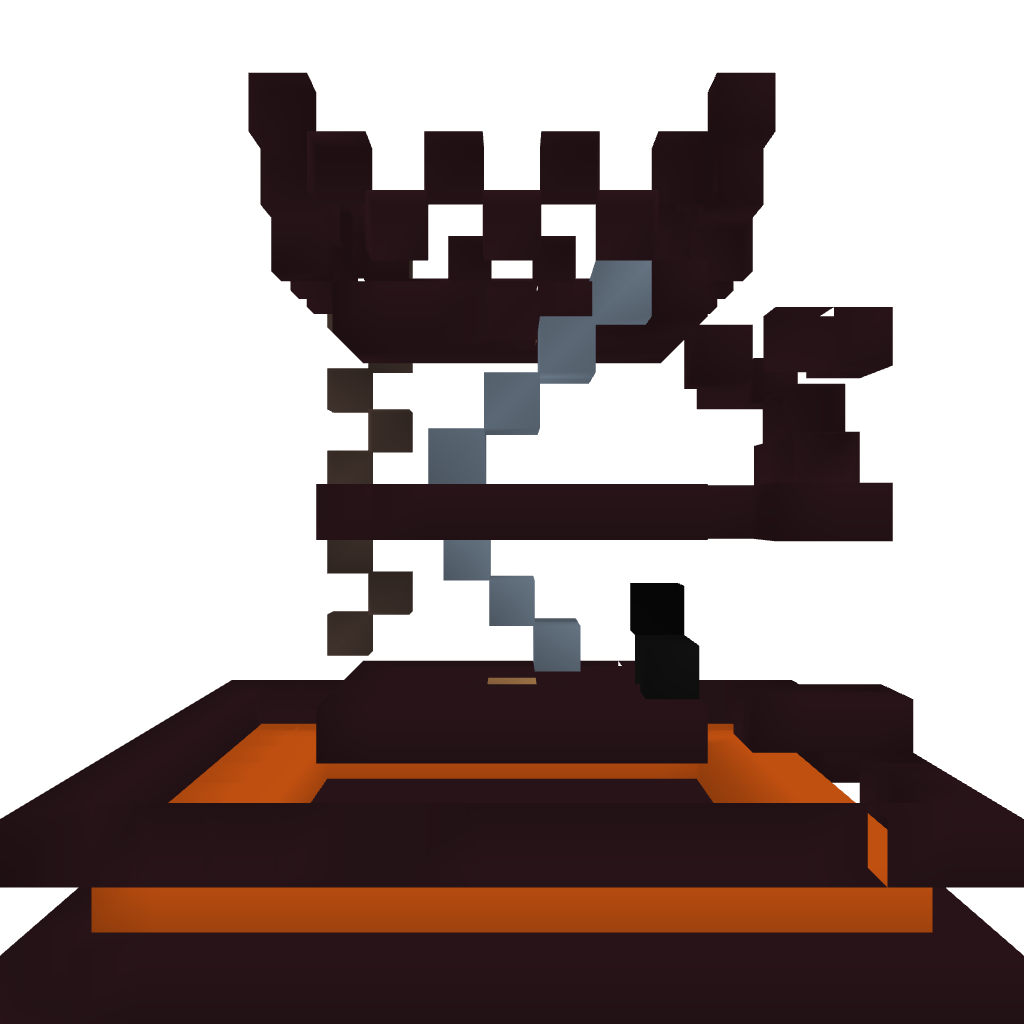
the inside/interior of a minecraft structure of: PvPTower: Netherbrick